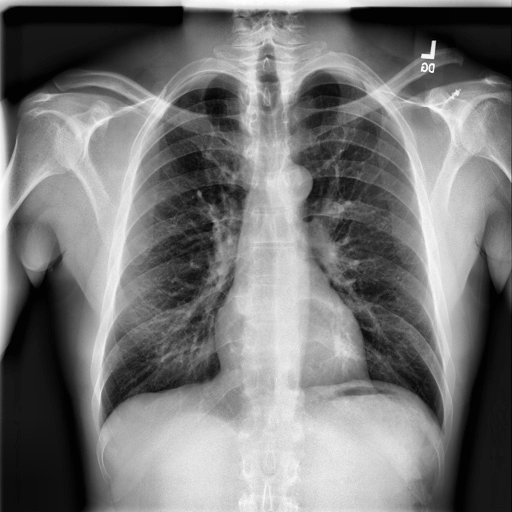
Finding: NORMAL